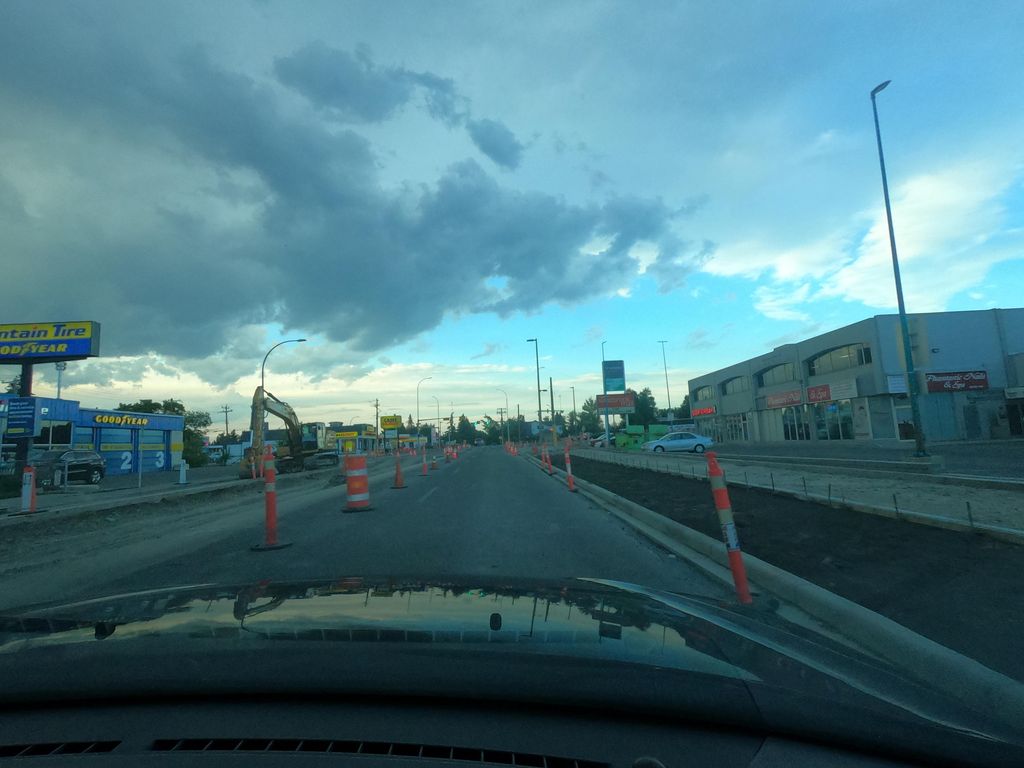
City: calgary